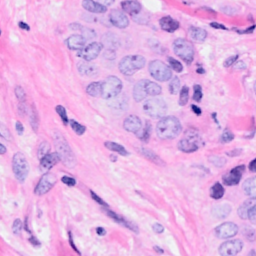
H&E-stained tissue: Breast